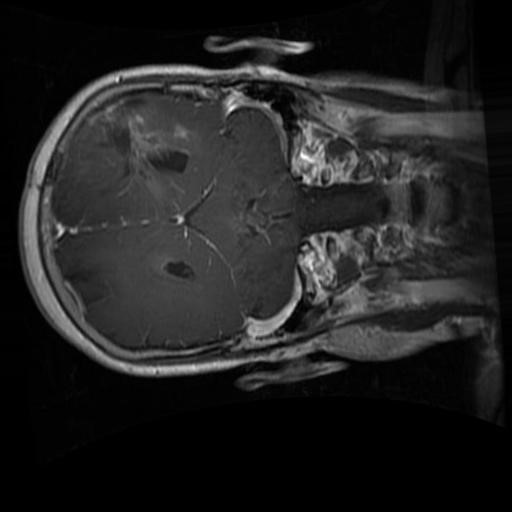
Label: brain_glioma